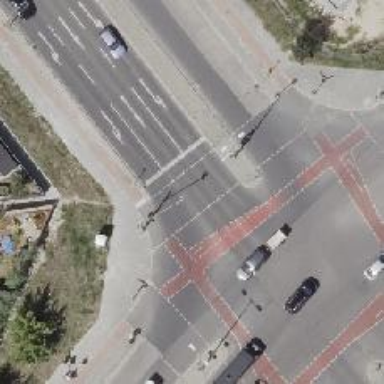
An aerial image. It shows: Tertiary road with asphalt surface. There is cycle track on the right side of the road.